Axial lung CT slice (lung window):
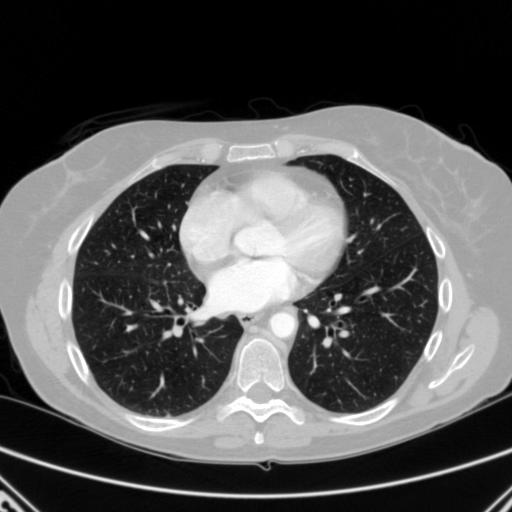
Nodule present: no